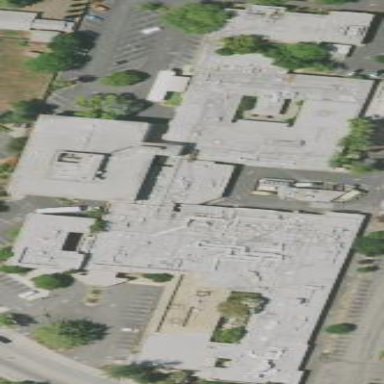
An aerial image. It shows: Hospital building.